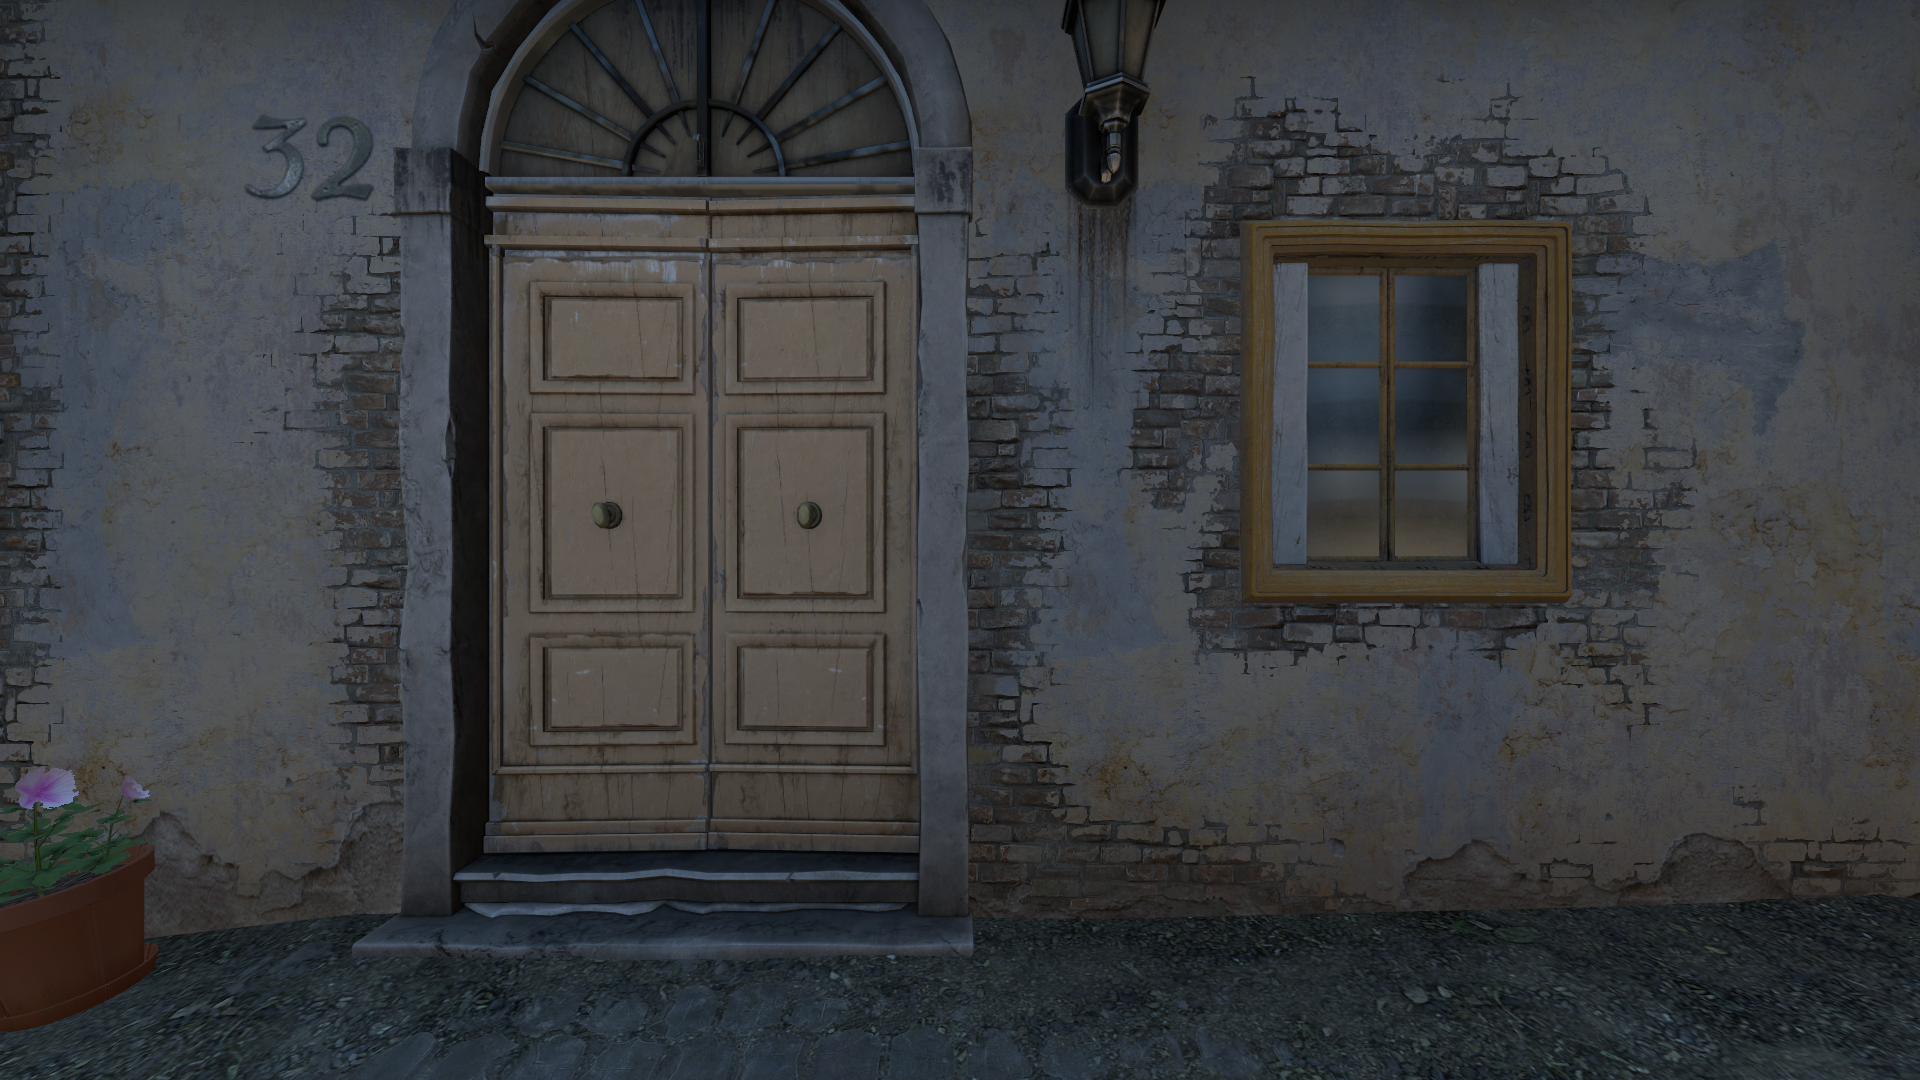
Map: de_inferno